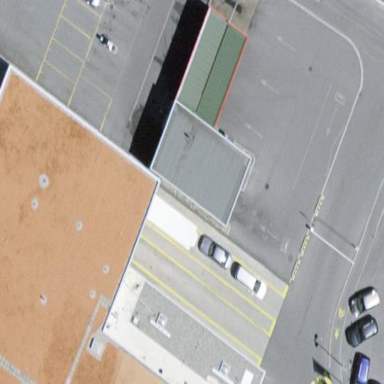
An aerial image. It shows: View of roof of building.